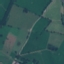
Land use / land cover class: Pasture